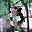
Label: 3